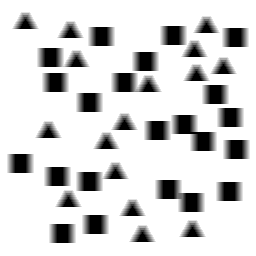
Squares: 22
Triangles: 16
Stars: 0
Total shapes: 38